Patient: sex F, age 76
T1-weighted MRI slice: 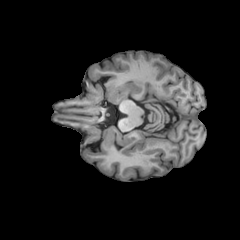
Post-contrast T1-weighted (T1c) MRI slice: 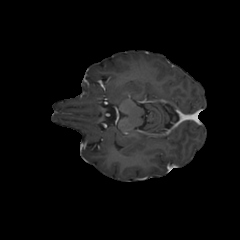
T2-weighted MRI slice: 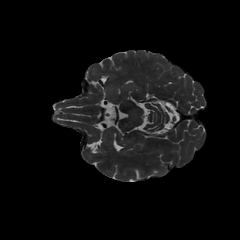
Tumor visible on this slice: no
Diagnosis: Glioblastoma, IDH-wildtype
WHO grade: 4